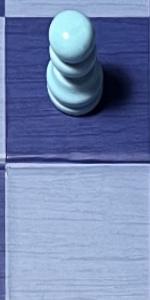
Label: Empty